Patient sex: M
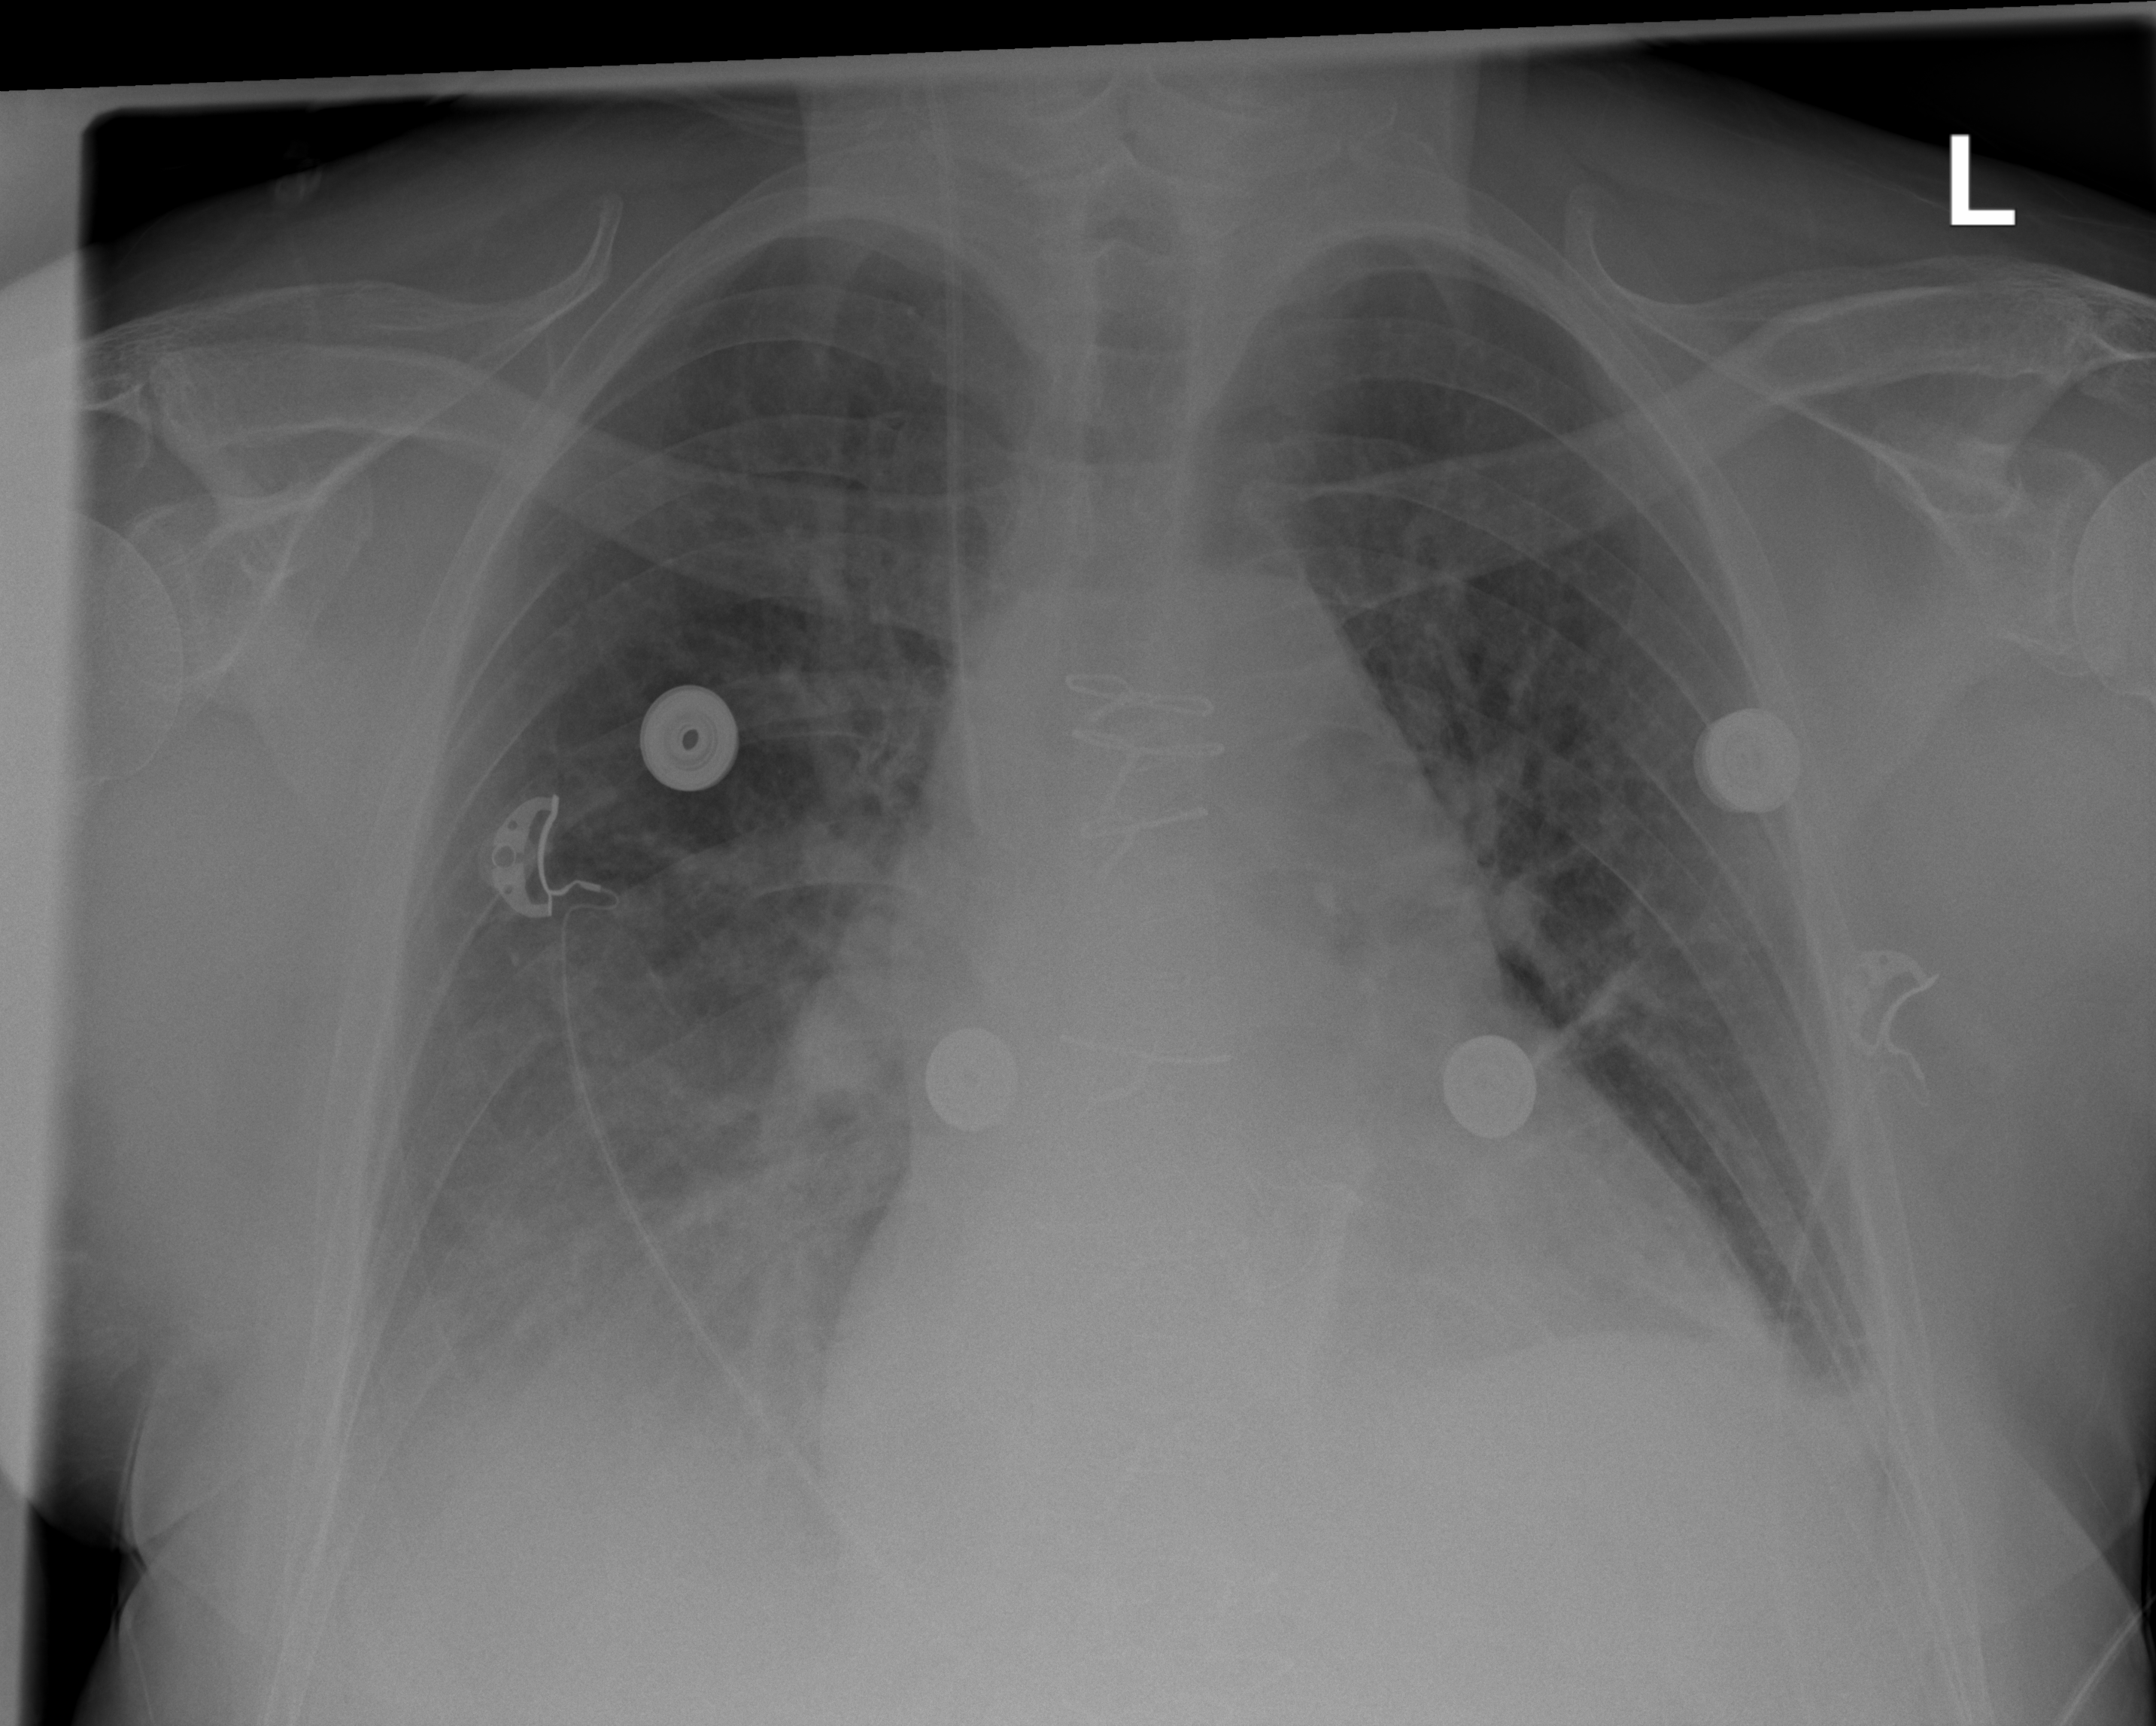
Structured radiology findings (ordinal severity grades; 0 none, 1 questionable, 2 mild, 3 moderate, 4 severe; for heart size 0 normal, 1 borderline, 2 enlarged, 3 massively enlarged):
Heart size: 2
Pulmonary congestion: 2
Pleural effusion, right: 2
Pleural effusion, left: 2
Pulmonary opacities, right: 1
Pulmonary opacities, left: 1
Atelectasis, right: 2
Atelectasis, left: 2